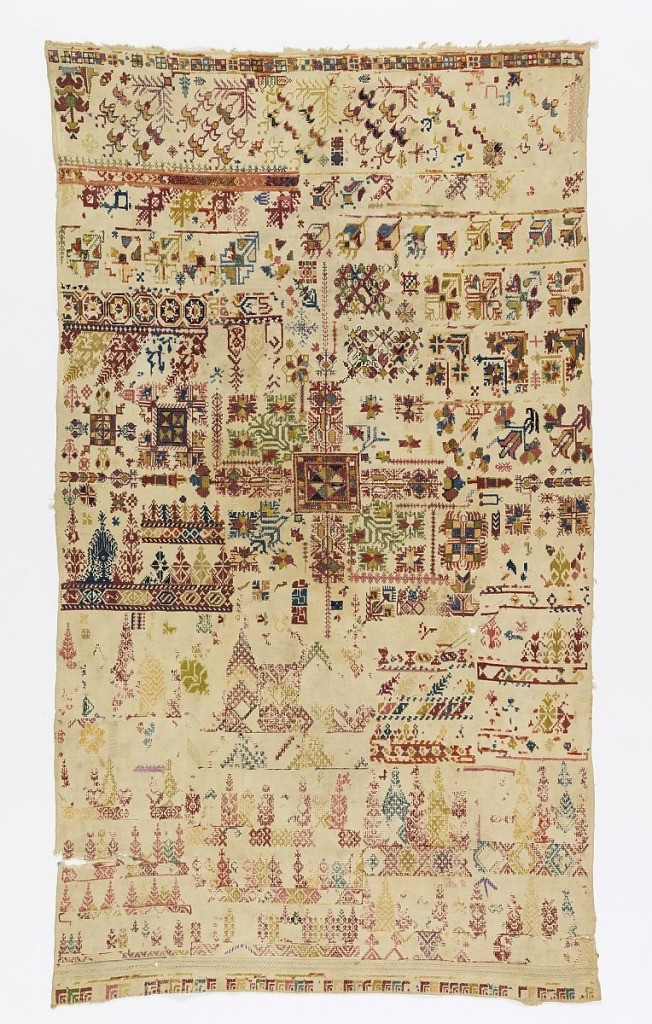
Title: Sampler
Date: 19th century
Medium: silk, cotton on cottom Technique: embroidered on plain weave
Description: Embroidery sampler showing a large series of the various motifs, including stylized florals and geometric shapes with square motif at centre. Double running and satin stitches in red, green blue and yellow.